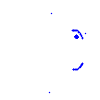
Particle: kaon